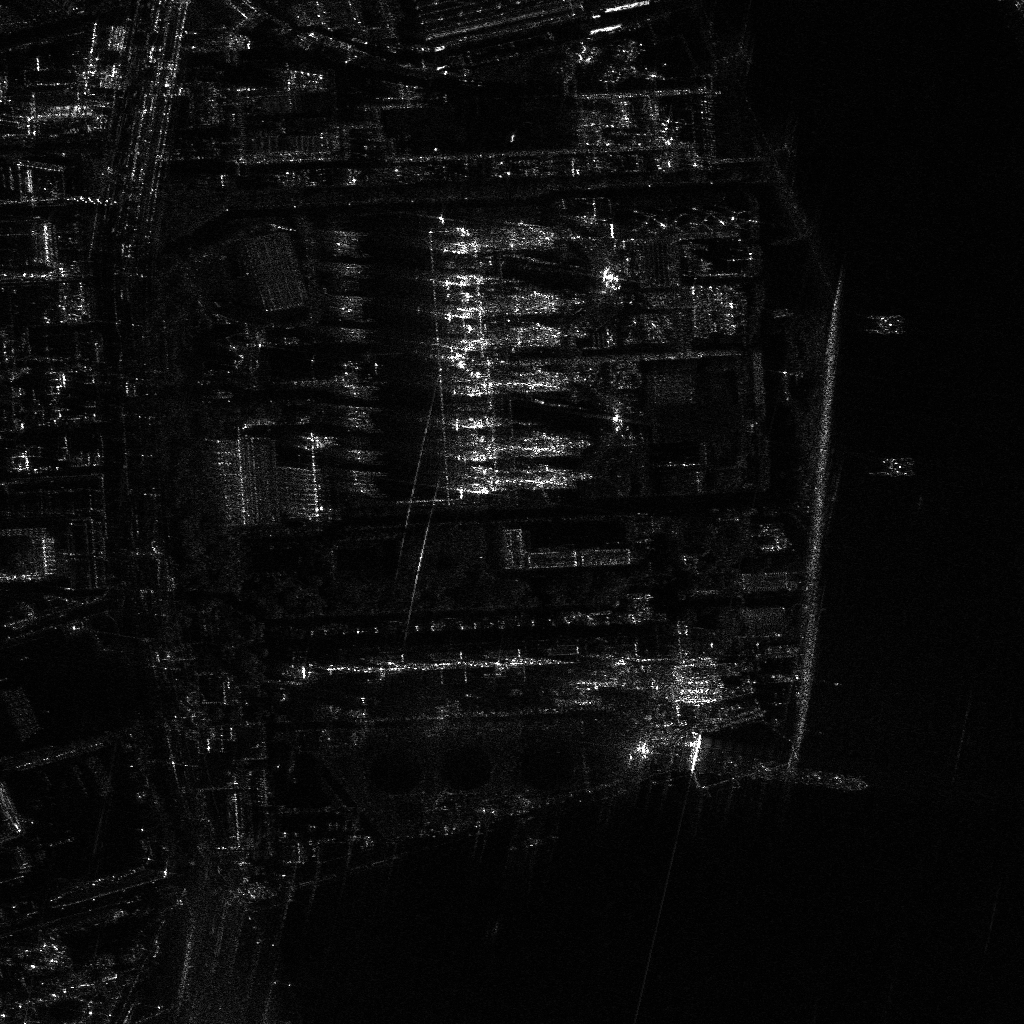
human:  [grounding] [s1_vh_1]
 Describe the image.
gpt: In the satellite image, there is  <ref>1 large container </ref> <box>[[85, 29, 87, 34, 90]]</box> located at right,  <ref>1 medium container </ref> <box>[[84, 44, 89, 46, 0]]</box> located at right,  <ref>1 medium container </ref> <box>[[77, 74, 84, 76, 5]]</box> located at bottom right.